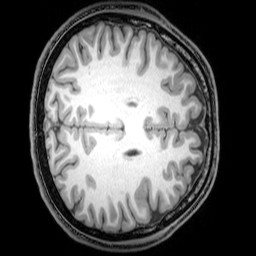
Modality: T1w
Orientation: axial
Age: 21
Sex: male
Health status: healthy
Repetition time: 0.081 s
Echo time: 0.037 s